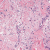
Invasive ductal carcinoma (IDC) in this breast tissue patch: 1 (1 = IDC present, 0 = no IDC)